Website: lowes
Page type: review-order
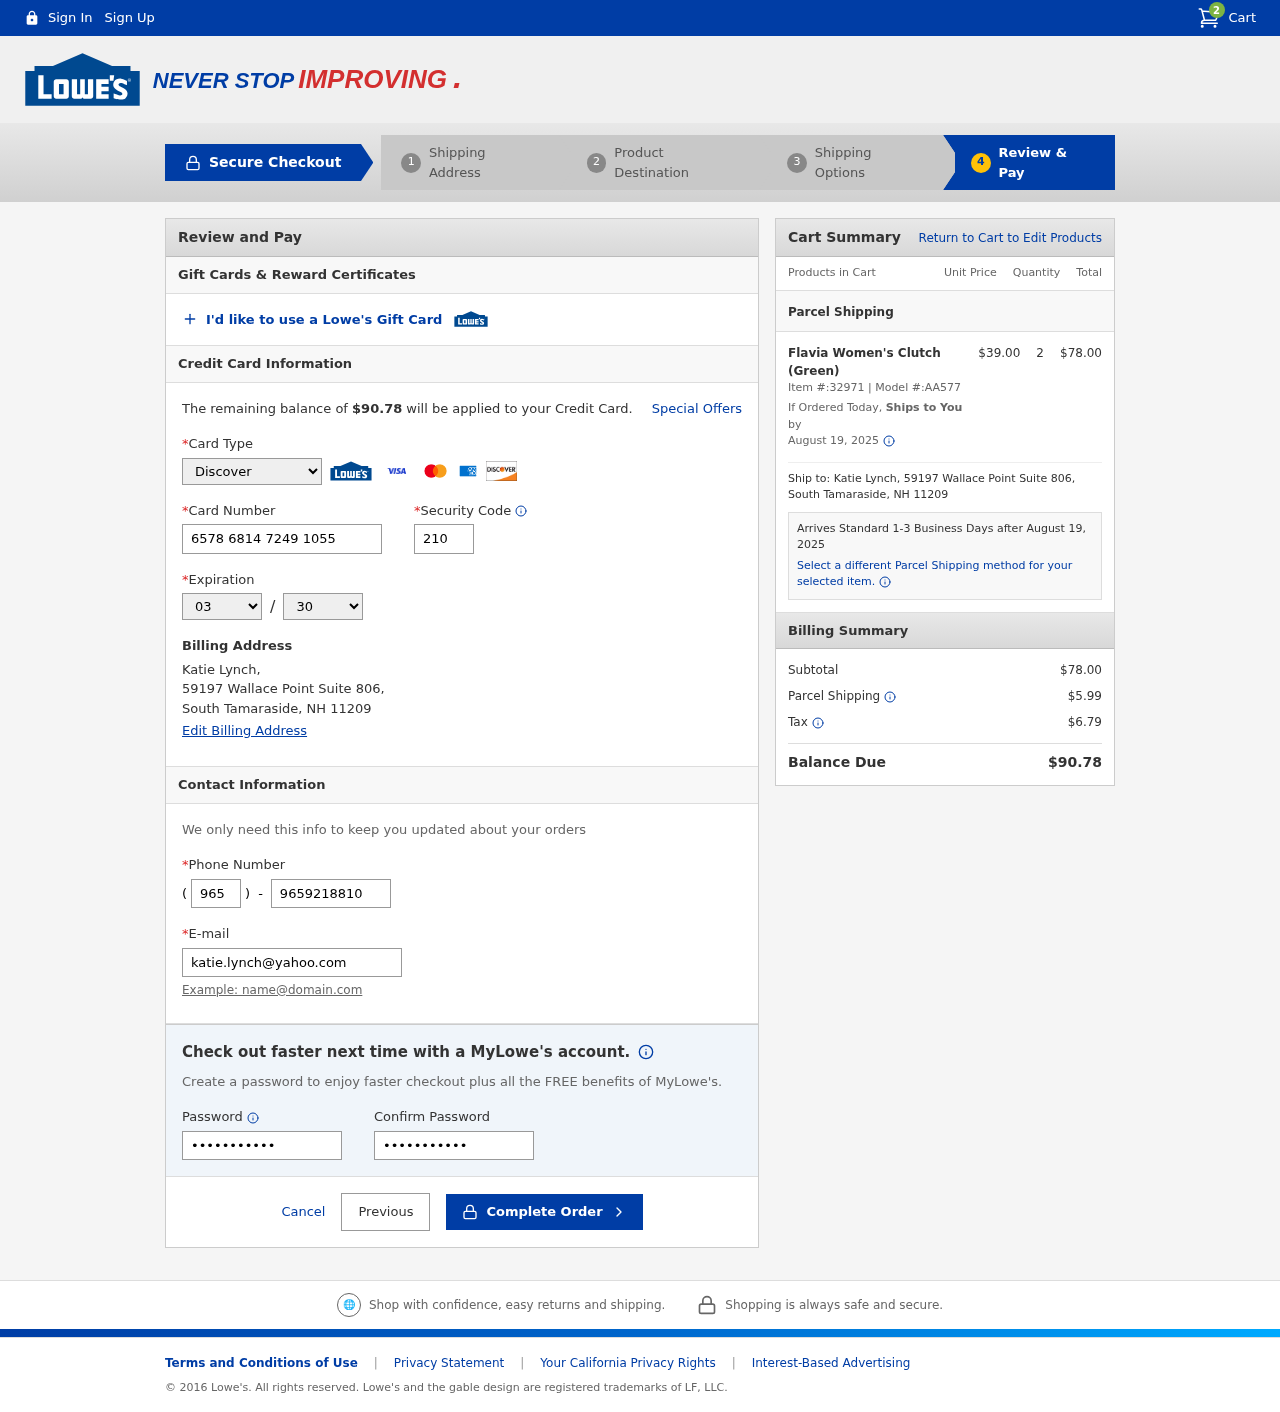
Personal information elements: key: PII_CARD_CVV
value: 210
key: PII_CARD_EXPIRY_MONTH
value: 03
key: PII_CARD_EXPIRY_YEAR
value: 30
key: PII_CARD_NUMBER
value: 6578 6814 7249 1055
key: PII_CARD_TYPE
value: Discover
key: PII_CITY
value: South Tamaraside
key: PII_EMAIL
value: katie.lynch@yahoo.com
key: PII_FULLNAME
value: Katie Lynch,
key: PII_PHONE
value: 9659218810
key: PII_PHONE_AREA
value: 965
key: PII_POSTCODE
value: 11209
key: PII_STATE_ABBR
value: NH
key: PII_STREET
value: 59197 Wallace Point Suite 806
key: PII_STREET
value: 59197 Wallace Point Suite 806,
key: PII_FULLNAME2
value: Katie Lynch
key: PII_POSTCODE_FULL
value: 11209
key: PII_CITY_STATE
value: South Tamaraside, NH
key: PII_CITY_STATE_ZIP
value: South Tamaraside, NH 11209
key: PII_POSTCODE_NUMERIC
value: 11209
Product elements: key: PRODUCT1_NAME
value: Flavia Women's Clutch (Green)
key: PRODUCT1_PRICE
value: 39
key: PRODUCT1_QUANTITY
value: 2
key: PRODUCT1_ITEM_NUMBER
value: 32971
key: PRODUCT1_MODEL_NUMBER
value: AA577
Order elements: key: ORDER_NUM_ITEMS
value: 2
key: ORDER_TOTAL
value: $90.78
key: ORDER_SHIPPING_DATE
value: August 19, 2025
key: ORDER_SUBTOTAL
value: $78.00
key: ORDER_SHIPPING_DATE2
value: August 19, 2025
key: ORDER_SUBTOTAL2
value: $78.00
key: ORDER_SHIPPING_COST
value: $5.99
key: ORDER_TAX
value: $6.79